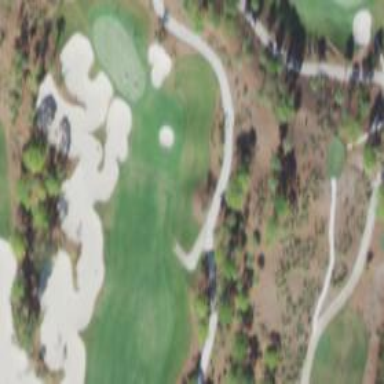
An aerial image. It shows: Service road used as golf cart path.